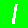
Digit: 1